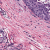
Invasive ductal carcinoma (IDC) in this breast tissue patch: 0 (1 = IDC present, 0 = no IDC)